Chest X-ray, PA view. Patient: 52 years old, sex F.
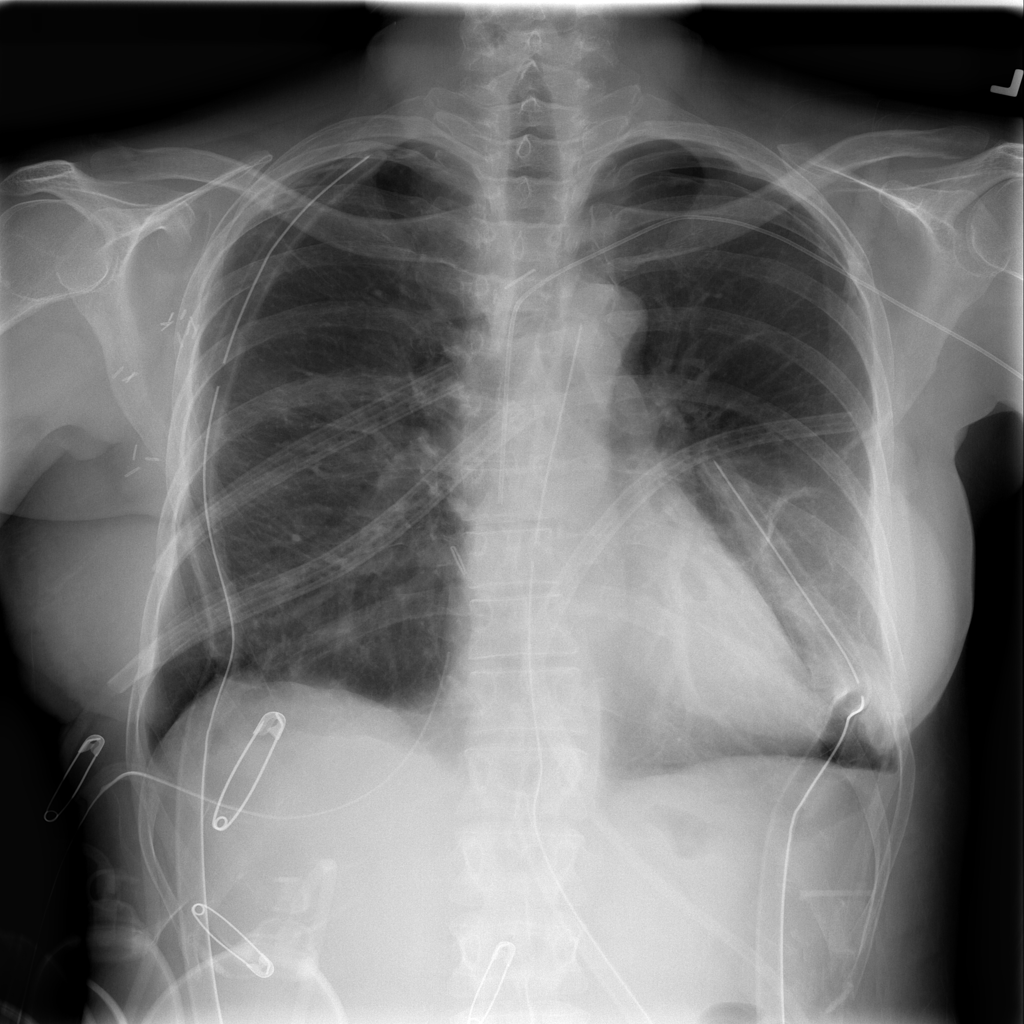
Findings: Pneumothorax